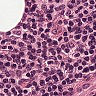
Metastatic tissue present: no